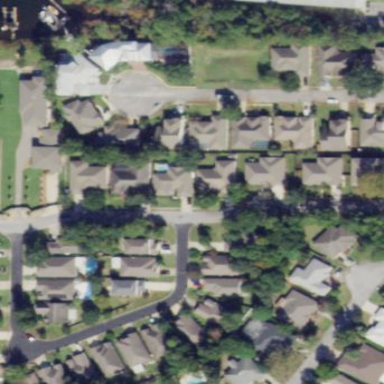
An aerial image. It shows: Residential area consisting of single-family homes.